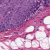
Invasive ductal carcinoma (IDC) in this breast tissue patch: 0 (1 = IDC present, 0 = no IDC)